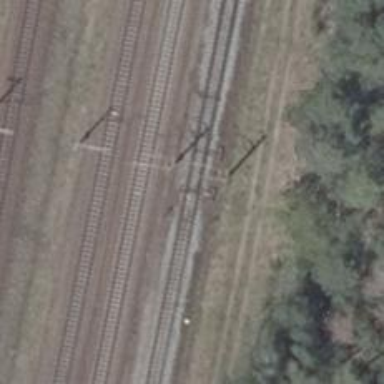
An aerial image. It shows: Railway switch with the turnout side on the left.